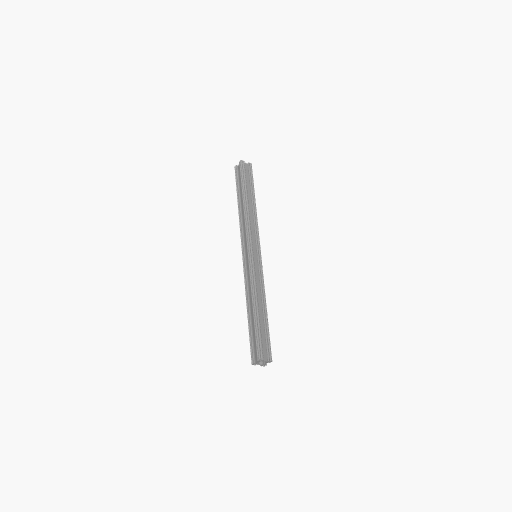
Part: GoRAIL384